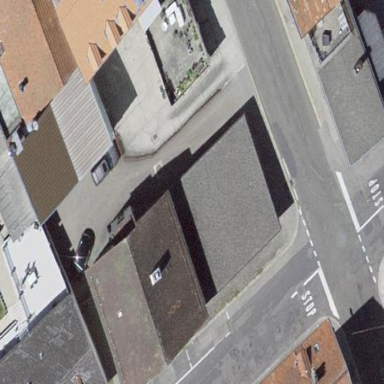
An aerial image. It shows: Building with flat roof.